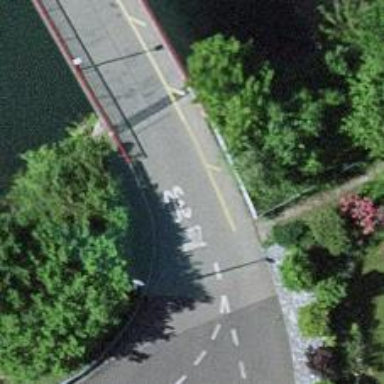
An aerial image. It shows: Residential road with bridge and sidewalk on the left.